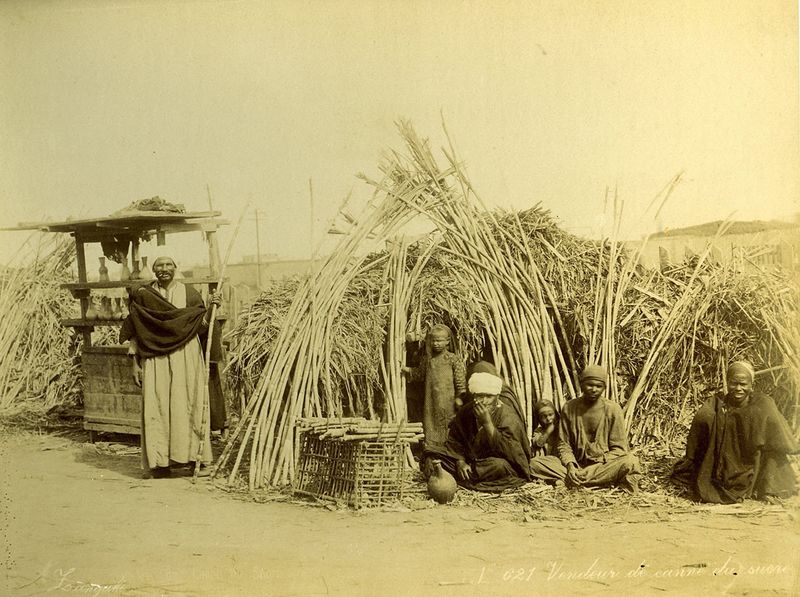
Titel: No.621 Vendeur dé canne du sucre
Künstler: Constantine Zangaki
Standort: Hamburg
Institution: Museum für Kunst und Gewerbe Hamburg
Schlagwörter: mensch, kaufmann, foto, fotografie, photographie, kunst, darstellung, photo, kaufleute, zucker, albumin, lichtbild, reisefotografie, zuckerrohr, menschenbild, schwarzweißpositivverfahren, silbersalzverfahren, schwarzweißfotografie, händler, gewerbetreibende, reisephotographie, albuminpapier, anthropoide